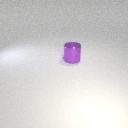
large purple metal cylinder